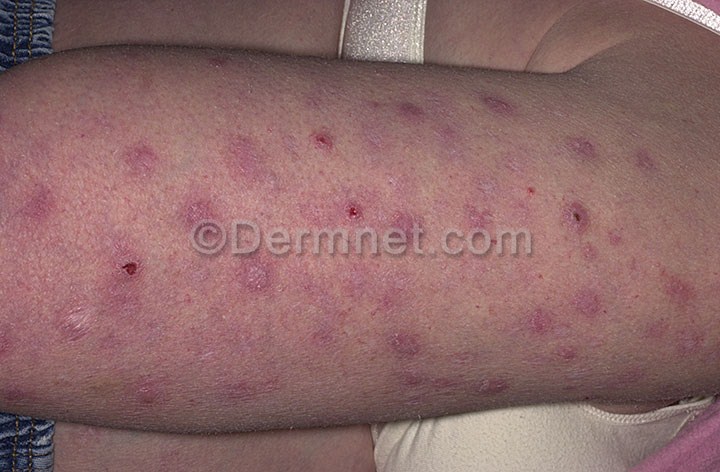
Disease: Eczema Photos